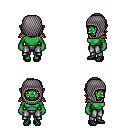
a pixel art fantasy rpg character, female body template, orc, green skin, leather shoulder armor, metal pants, white blonde long bangs hairstyle, chain hood, ghillies, four views (front, back, left, right), 2x2 character sprite sheet, small pixel art, hard edges, no anti-aliasing